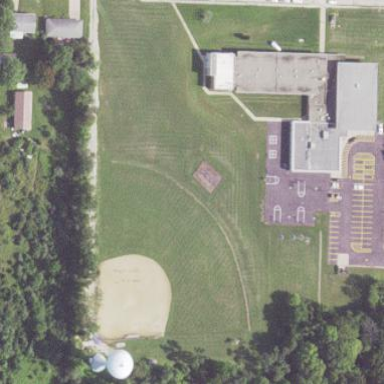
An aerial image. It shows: School.